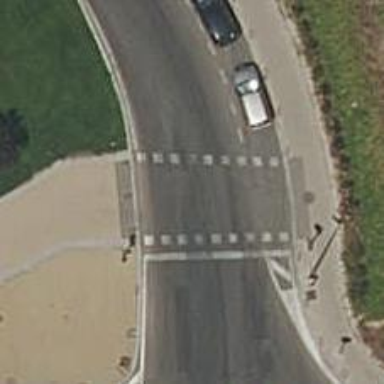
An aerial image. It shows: Footway with traffic signals at crossing.